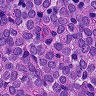
Metastatic tissue present: yes